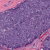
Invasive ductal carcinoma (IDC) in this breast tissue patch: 0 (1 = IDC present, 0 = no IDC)